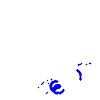
Particle: electron